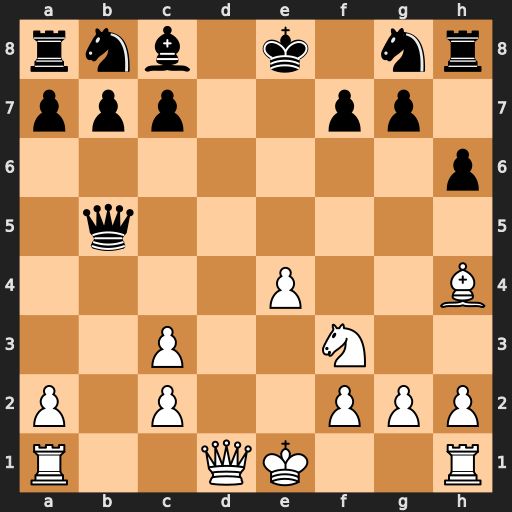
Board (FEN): rnb1k1nr/ppp2pp1/7p/1q6/4P2B/2P2N2/P1P2PPP/R2QK2R
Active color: w
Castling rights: KQkq
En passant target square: -
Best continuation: Qd8#